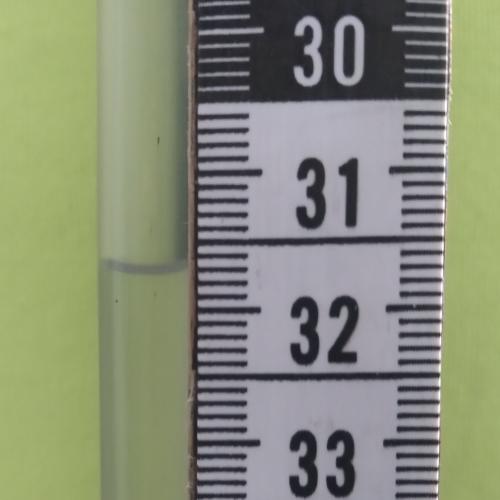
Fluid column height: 31.7 cm